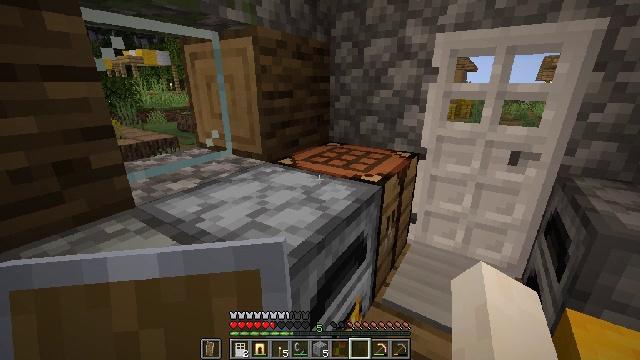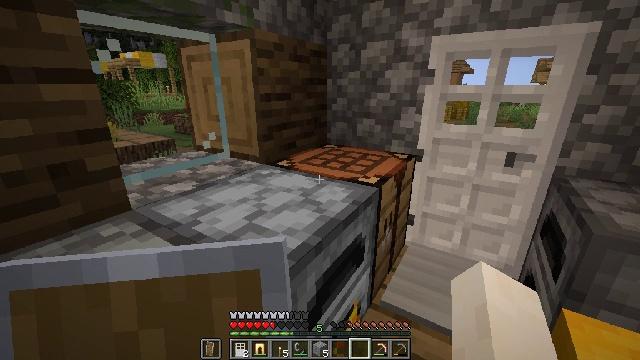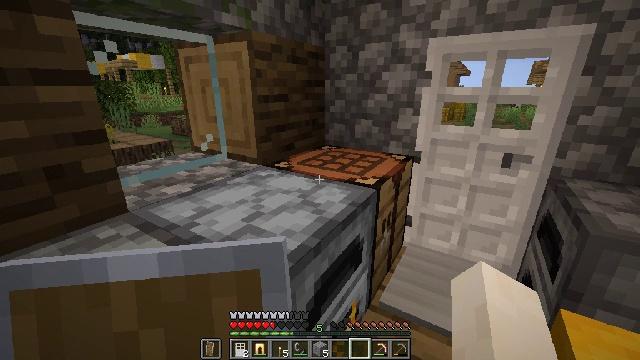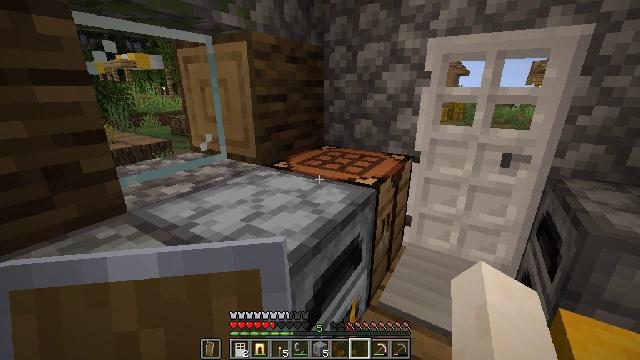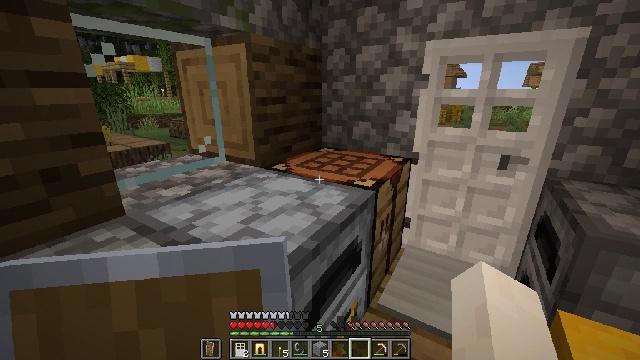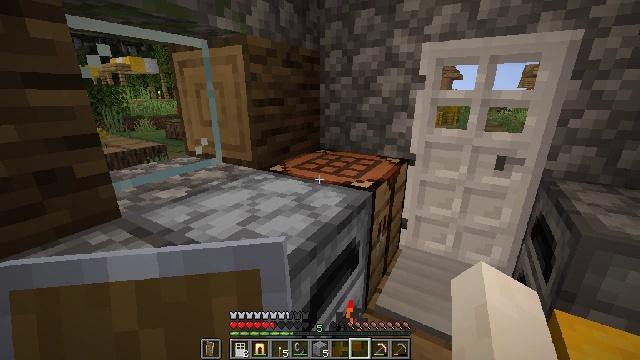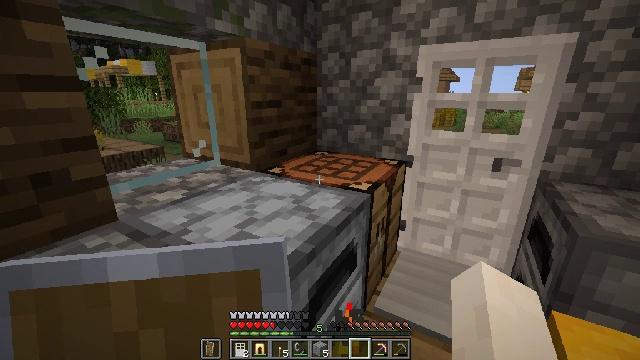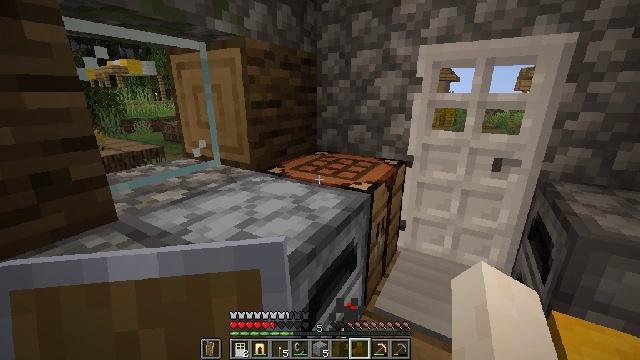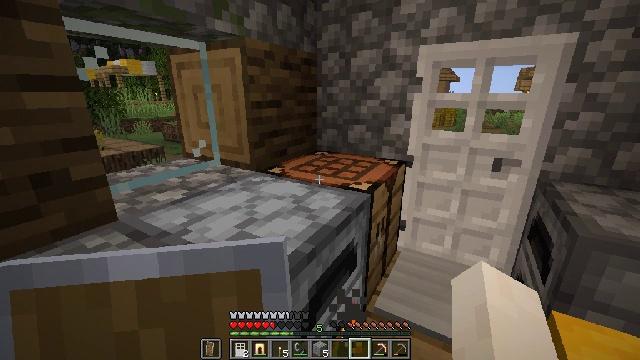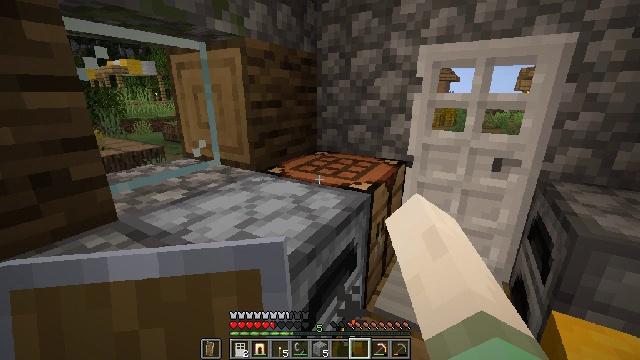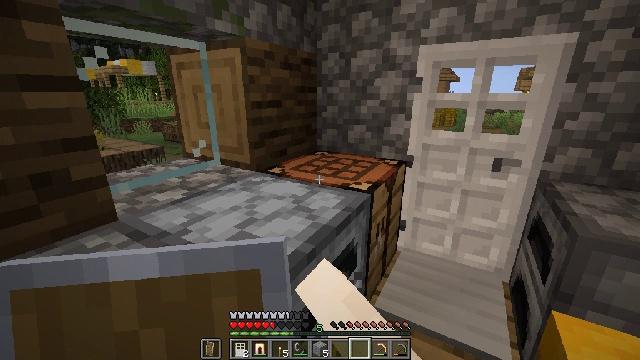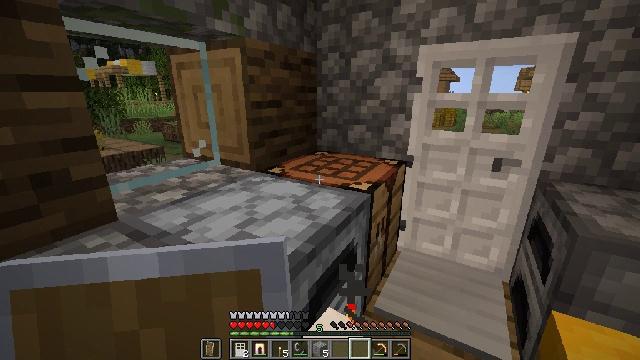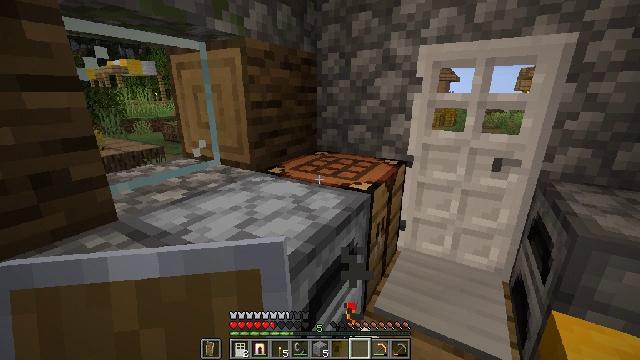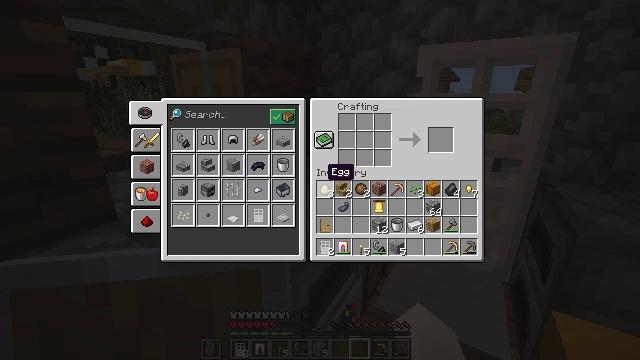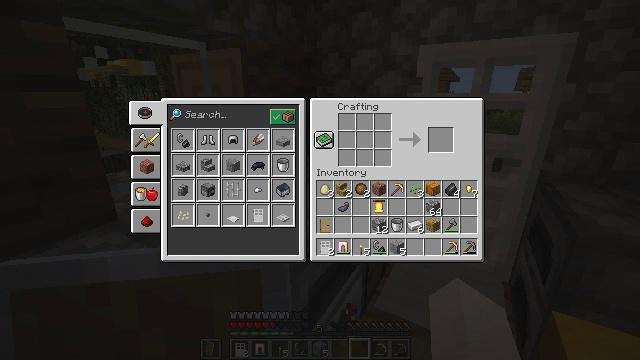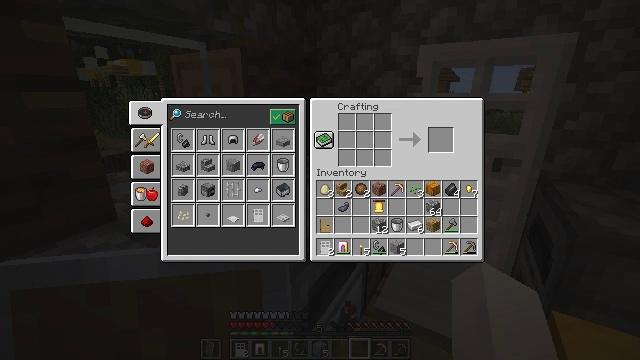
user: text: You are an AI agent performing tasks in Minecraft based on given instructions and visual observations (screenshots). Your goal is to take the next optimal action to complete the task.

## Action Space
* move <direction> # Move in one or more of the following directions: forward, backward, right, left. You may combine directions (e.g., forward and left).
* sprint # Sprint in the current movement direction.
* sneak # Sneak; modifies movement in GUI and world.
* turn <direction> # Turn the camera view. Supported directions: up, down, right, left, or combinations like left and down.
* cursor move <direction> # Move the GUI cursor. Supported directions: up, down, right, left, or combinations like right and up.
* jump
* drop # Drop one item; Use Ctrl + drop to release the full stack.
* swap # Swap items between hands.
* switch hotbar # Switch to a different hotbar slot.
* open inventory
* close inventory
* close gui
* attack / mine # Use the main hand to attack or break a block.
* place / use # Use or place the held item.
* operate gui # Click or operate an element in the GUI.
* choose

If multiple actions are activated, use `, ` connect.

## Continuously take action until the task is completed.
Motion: motion action
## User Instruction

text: Cut down the tree and harvest oak logs.
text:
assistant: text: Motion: no_op
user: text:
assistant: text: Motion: no_op
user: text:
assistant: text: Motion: no_op
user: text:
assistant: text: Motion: no_op
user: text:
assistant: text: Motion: no_op
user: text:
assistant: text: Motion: no_op
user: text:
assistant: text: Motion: no_op
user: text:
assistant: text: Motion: use / place
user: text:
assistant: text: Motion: use / place
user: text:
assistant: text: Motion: use / place
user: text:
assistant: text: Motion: no_op
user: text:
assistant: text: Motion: no_op
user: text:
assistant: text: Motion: no_op
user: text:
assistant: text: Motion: no_op
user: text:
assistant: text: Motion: no_op
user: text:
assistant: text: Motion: turn up
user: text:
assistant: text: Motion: no_op
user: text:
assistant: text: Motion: no_op
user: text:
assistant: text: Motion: no_op
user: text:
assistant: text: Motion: no_op
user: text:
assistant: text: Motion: turn left and up
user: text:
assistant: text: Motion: no_op
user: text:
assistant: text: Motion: turn up
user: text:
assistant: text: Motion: turn up
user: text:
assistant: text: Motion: turn left and up
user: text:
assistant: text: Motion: no_op
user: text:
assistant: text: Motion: no_op
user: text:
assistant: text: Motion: no_op
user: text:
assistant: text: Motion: no_op
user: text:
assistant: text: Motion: no_op